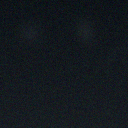
Screen state: off